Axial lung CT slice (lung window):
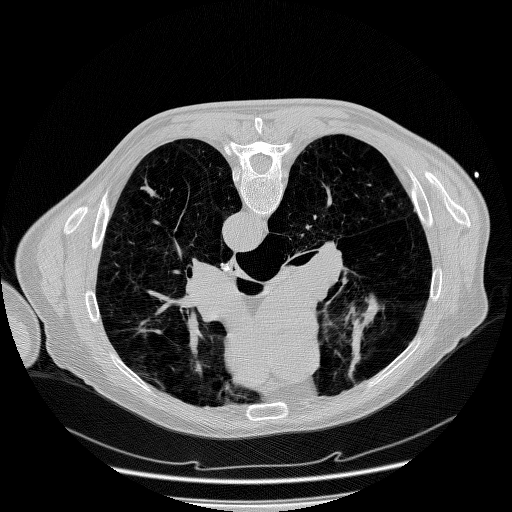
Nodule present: no